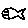
Label: fish